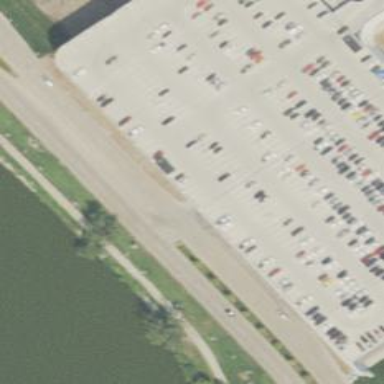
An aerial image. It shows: Trunk link highway.